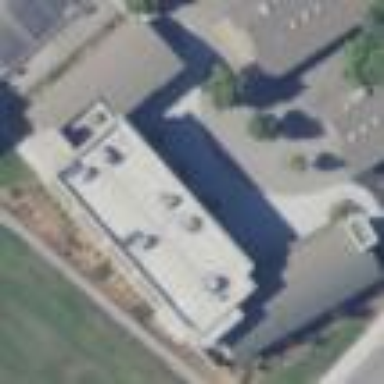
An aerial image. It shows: School building.